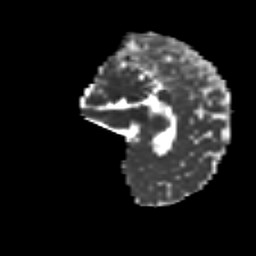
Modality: MD
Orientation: sagittal
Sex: female
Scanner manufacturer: siemens
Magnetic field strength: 3 T
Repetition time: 5 s
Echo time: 0.071 s